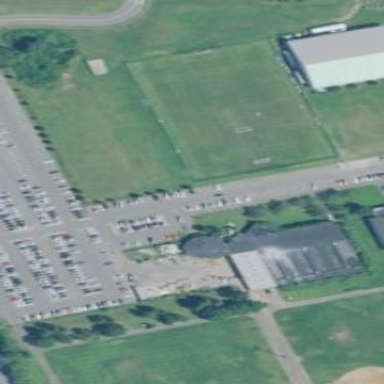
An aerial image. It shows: Soccer pitch for leisureland activities.